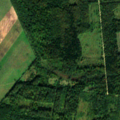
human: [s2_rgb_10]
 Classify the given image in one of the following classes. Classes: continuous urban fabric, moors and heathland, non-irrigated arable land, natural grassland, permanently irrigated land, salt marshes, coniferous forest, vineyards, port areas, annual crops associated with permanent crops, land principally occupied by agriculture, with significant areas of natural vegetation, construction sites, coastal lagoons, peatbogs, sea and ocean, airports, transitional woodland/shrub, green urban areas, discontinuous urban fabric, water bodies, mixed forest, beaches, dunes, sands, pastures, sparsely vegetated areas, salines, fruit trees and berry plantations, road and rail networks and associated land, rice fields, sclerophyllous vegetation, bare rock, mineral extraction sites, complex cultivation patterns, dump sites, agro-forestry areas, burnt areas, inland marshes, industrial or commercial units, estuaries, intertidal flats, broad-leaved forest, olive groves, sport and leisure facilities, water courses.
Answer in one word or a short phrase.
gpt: non-irrigated arable land, broad-leaved forest, transitional woodland/shrub